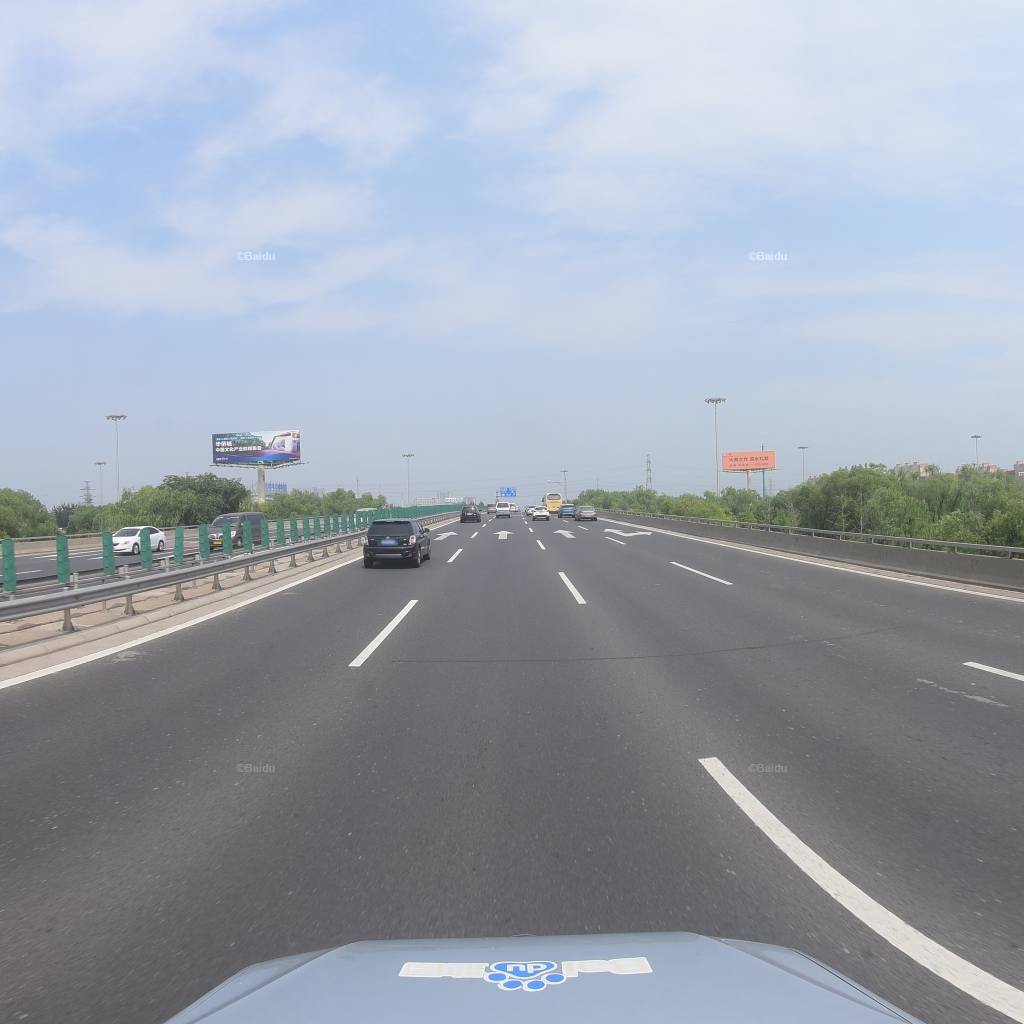
Region: Fengtai
Road damage annotations: transverse patch